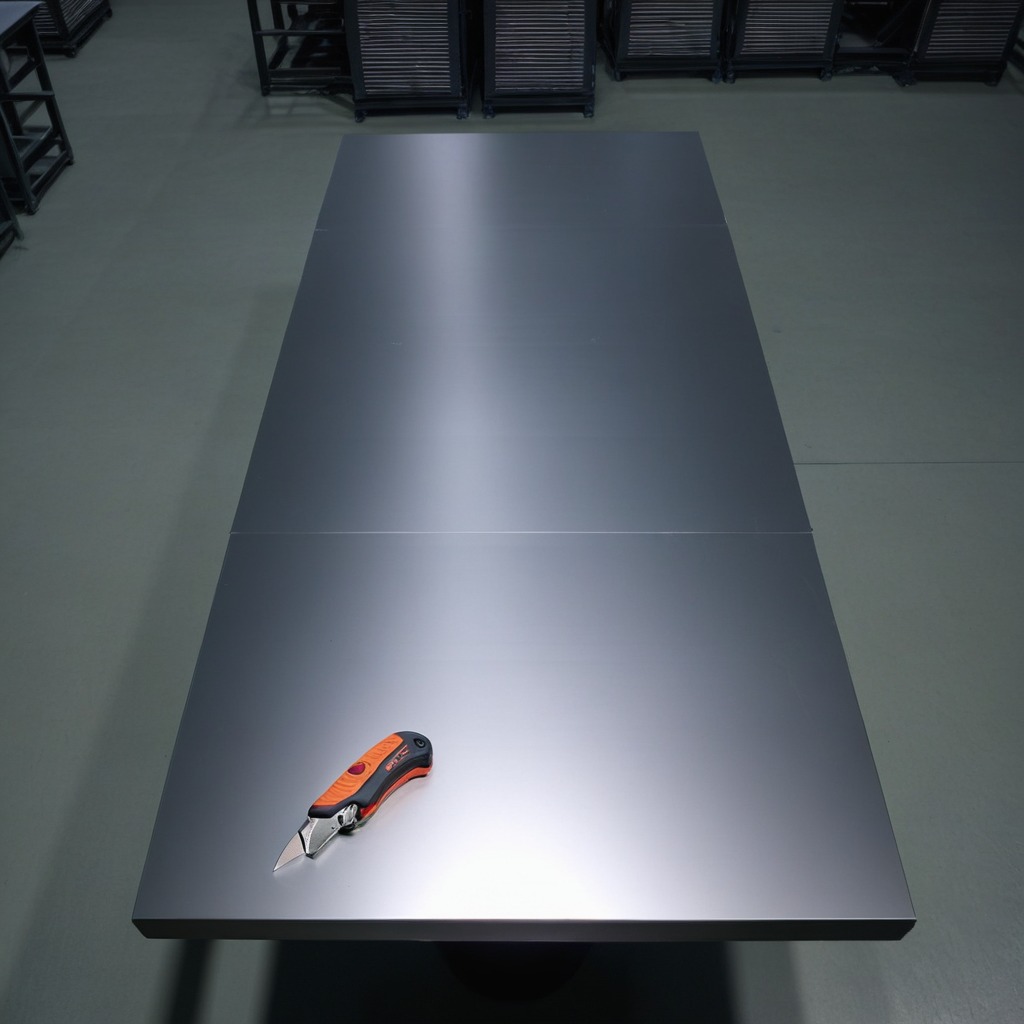
A utility knife lying on a clean empty table in a basement in the evening soft directional lighting on the tabletop realistic grain studio-quality clarity centered framing